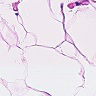
Metastatic tissue present: no